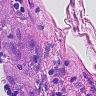
Metastatic tissue present: yes